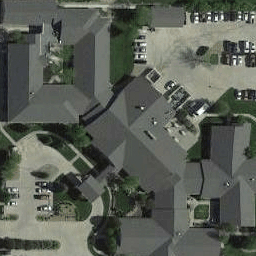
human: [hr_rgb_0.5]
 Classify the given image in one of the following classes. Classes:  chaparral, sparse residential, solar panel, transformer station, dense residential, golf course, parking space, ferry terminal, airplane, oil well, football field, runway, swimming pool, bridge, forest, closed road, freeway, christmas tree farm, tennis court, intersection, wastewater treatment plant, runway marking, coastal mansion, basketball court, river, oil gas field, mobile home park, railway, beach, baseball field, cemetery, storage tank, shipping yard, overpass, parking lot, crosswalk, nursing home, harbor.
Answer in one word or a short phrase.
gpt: nursing home